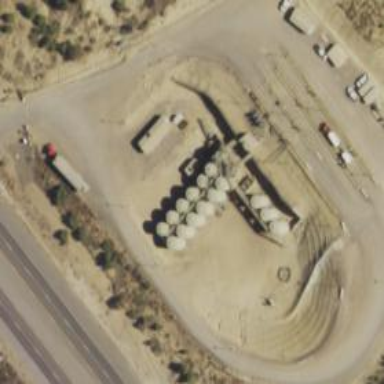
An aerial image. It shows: Storage tank with man-made structure.